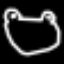
Label: frog